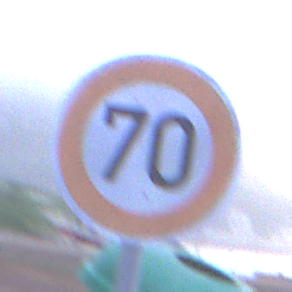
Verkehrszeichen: Geschwindigkeit70
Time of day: SunriseSunset
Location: Outdoor (Urban)
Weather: Overcast
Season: NotSpecified
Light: Natural